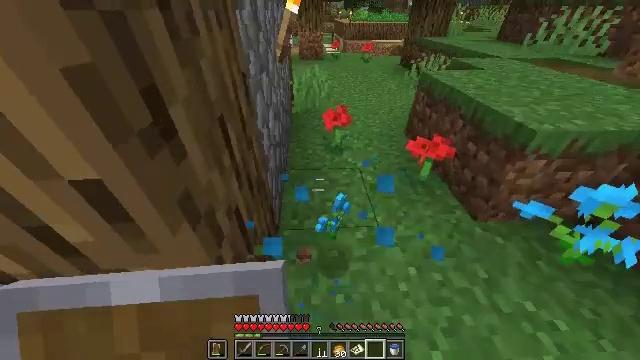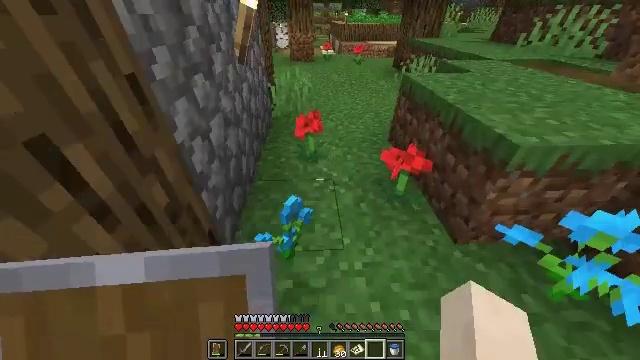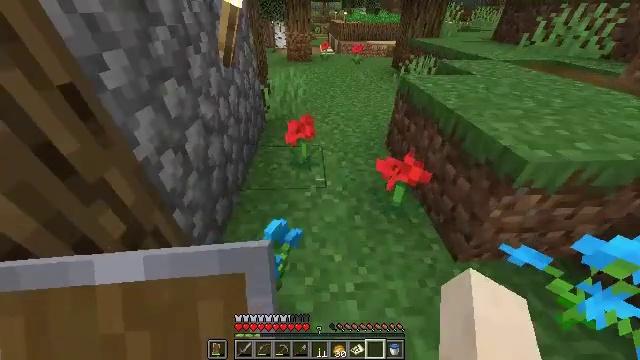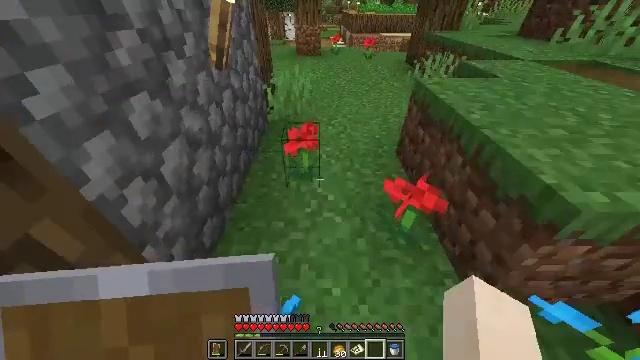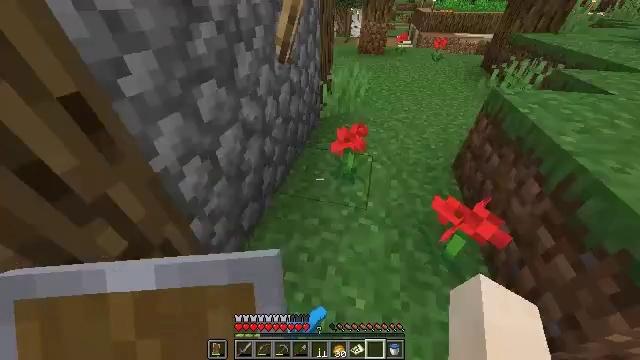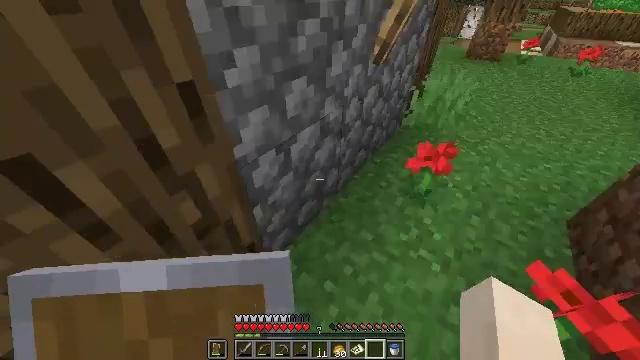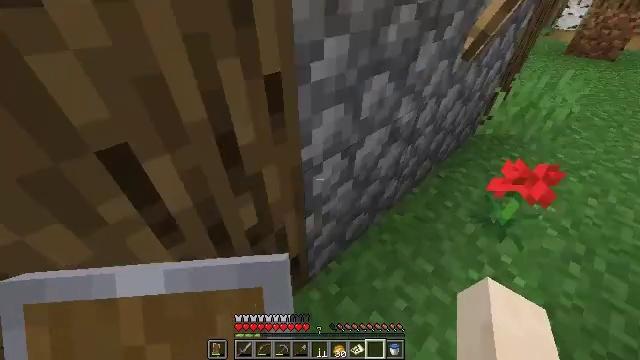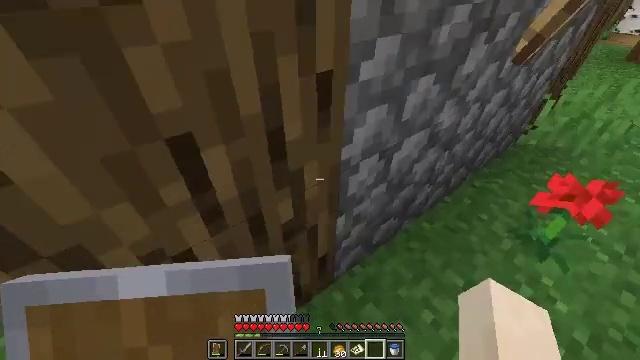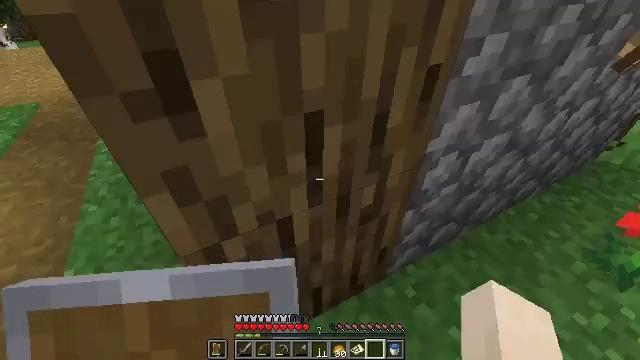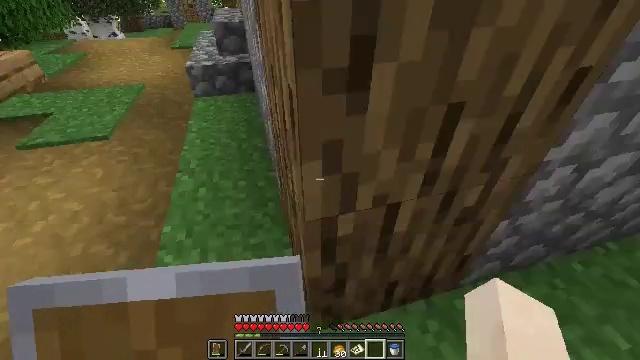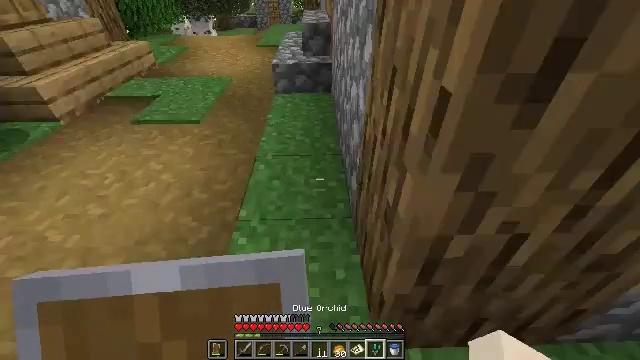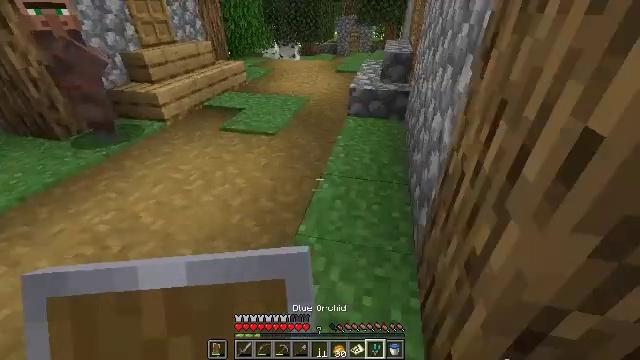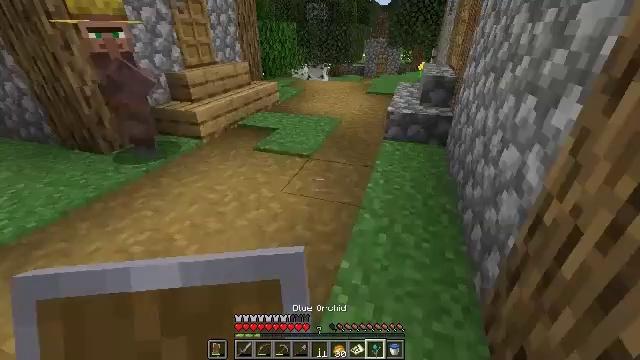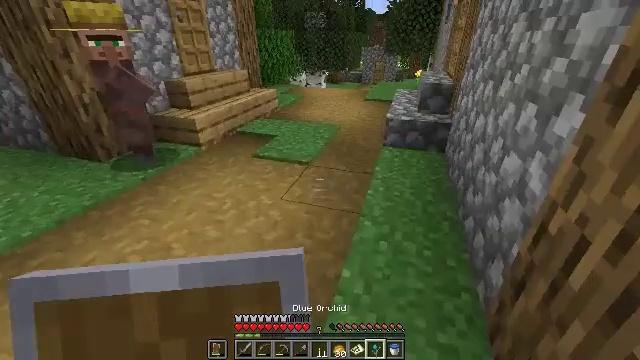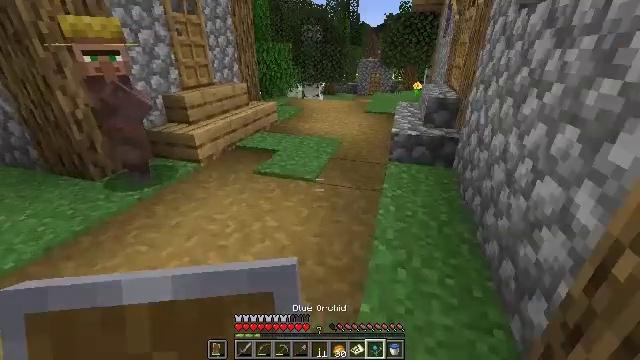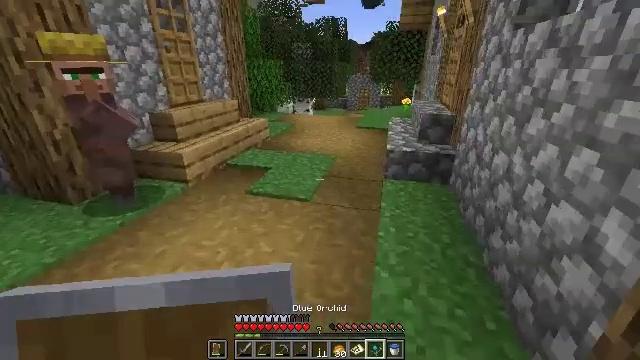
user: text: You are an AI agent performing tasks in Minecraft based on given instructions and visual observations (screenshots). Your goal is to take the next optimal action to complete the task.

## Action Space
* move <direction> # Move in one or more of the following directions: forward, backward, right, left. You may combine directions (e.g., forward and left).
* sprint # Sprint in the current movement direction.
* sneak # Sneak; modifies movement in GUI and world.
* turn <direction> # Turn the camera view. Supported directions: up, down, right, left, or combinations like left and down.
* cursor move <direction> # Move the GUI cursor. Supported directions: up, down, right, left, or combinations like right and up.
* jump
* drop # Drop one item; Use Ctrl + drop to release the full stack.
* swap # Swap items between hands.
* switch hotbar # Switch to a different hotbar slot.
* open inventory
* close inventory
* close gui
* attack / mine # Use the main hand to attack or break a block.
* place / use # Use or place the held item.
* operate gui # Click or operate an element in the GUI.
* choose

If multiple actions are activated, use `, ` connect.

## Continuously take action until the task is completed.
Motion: motion action
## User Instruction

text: Open the crafting grid to craft light blue dye.
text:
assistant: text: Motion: move forward and move right
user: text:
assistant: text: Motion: move forward
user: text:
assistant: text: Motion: move forward, turn left and down
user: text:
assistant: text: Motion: move left, turn left
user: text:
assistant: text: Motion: move left, turn left
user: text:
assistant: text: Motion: move back and move left, turn left
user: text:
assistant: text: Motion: move back and move left, turn left
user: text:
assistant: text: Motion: move back and move left, turn left
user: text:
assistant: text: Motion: move left, turn left
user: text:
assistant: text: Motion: move forward and move left, turn left
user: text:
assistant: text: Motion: move forward and move left, turn left and up
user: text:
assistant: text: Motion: move forward and move left, turn left and up
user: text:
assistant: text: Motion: move forward and move left, turn up
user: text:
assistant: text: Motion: move forward, turn right and up
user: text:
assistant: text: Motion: move forward, turn right and up
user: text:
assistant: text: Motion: turn right and up, open inventory
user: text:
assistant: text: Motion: turn right, open inventory
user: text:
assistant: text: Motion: turn right
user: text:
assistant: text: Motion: turn right and down
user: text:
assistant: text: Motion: sneak, turn right and down
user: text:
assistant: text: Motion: sneak, turn right and down
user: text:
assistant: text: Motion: sneak
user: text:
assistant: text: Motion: sneak, turn down
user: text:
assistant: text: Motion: sneak, turn right
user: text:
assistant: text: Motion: sneak
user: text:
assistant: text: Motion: attack / mine
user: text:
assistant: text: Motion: turn up, attack / mine
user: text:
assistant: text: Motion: turn left and up
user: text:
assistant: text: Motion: turn left and up
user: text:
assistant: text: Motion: no_op